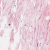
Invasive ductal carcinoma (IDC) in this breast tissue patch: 0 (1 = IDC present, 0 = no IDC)